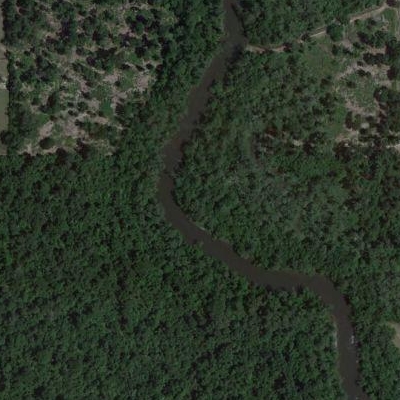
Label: eForest